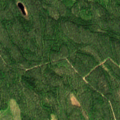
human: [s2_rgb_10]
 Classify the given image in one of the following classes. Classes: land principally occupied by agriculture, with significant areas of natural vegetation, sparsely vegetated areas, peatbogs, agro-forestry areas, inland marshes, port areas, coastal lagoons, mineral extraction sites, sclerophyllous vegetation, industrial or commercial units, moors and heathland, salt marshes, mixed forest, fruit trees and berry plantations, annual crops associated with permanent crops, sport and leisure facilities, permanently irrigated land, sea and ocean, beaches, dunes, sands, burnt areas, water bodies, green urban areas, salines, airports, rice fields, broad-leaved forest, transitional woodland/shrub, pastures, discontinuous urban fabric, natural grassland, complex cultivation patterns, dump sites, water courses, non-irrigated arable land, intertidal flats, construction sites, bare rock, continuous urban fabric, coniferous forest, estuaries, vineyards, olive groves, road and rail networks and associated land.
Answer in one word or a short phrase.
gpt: coniferous forest, mixed forest